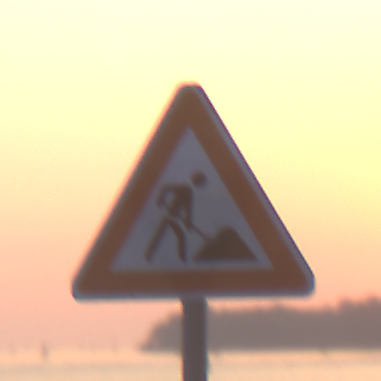
Verkehrszeichen: Arbeitsstelle
Umgebung: Outdoor, Urban
Tageszeit: SunriseSunset
Wetter: Clear
Licht: Natural
Jahreszeit: NotSpecified
Kontrast: MediumContrast